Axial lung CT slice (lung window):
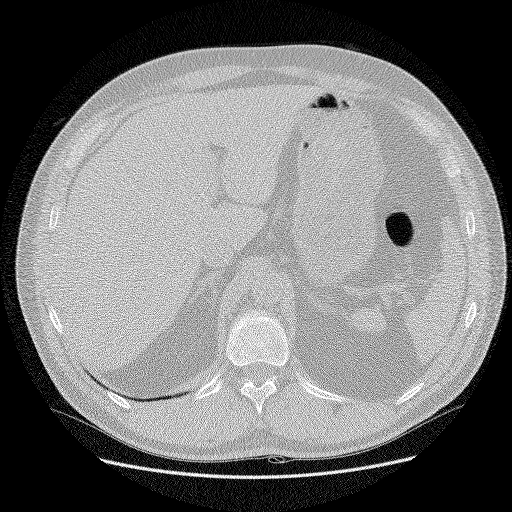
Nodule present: no